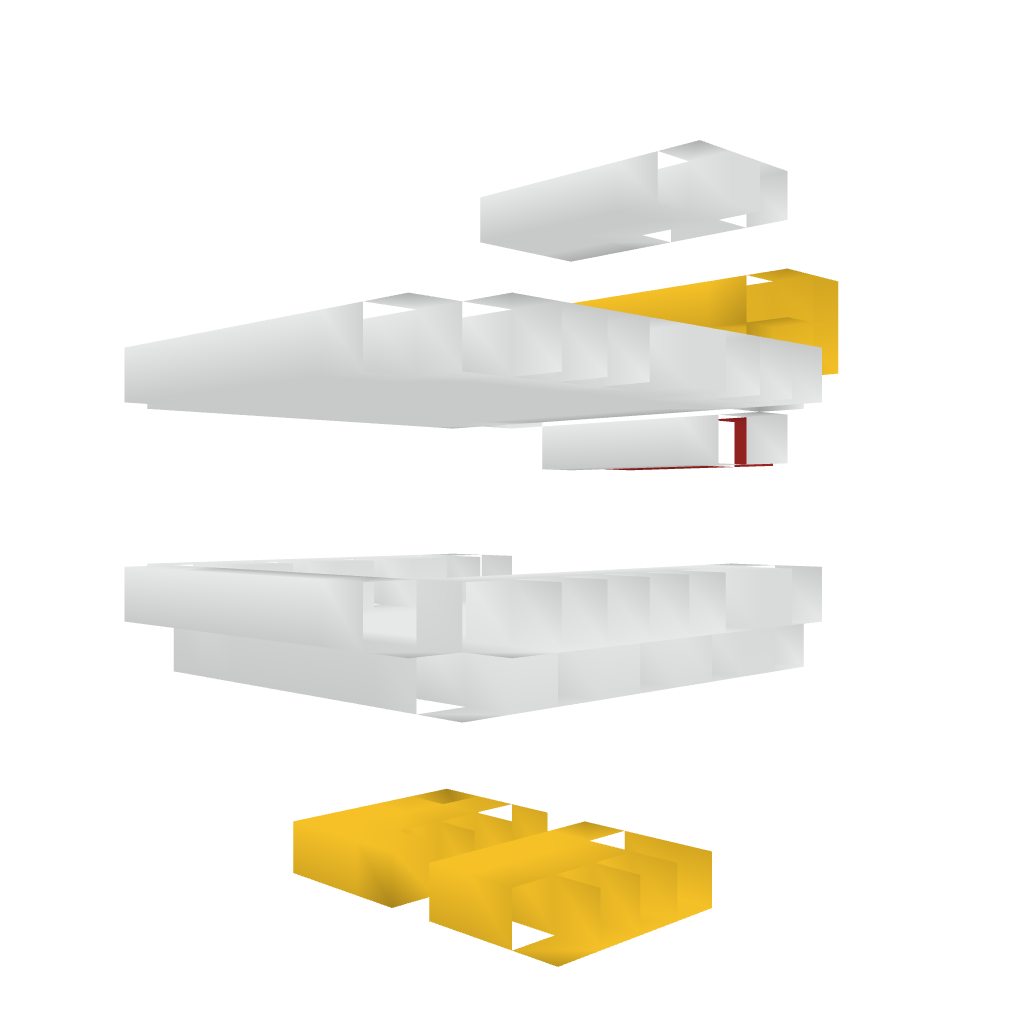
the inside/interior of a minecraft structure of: Pixel art chicken